RGB frame:
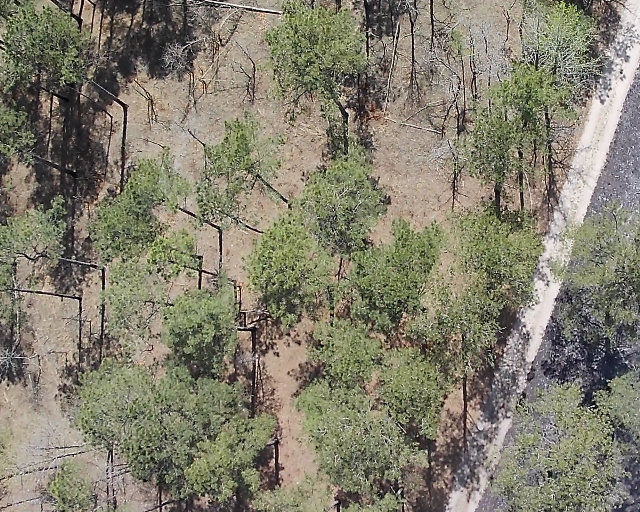
Thermal frame:
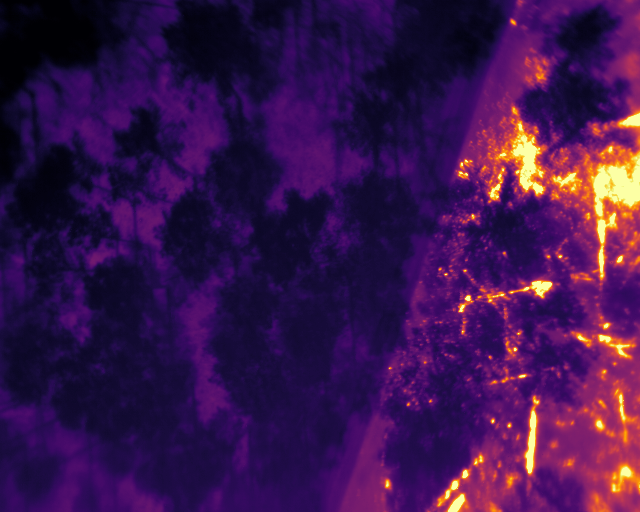
Captured: 2026-02-27 02:39:56
Pixels at or above 80 °C: 16804 (fraction of frame: 0.05128)